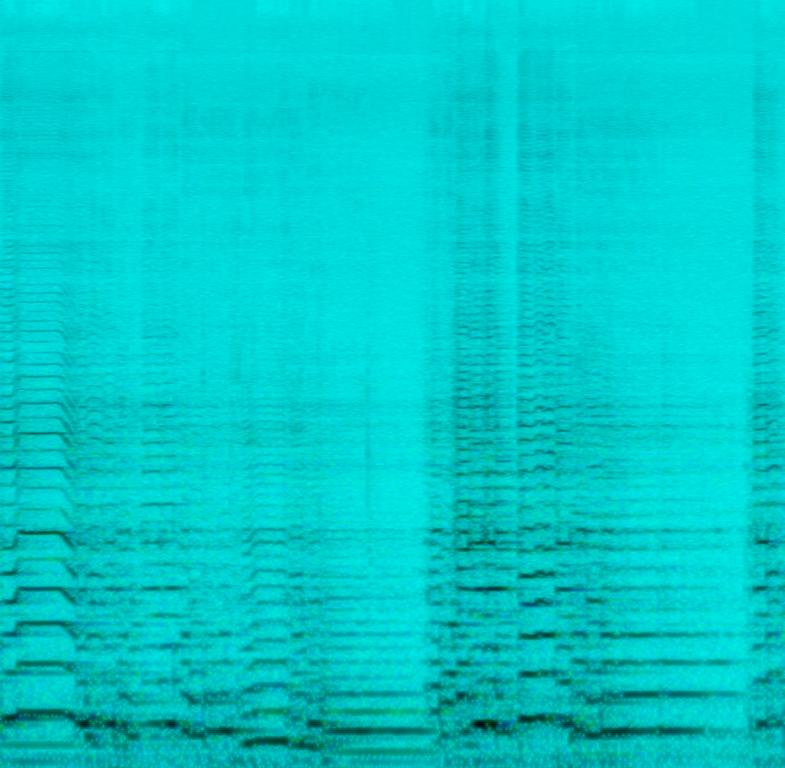
This clip features a cello playing the melody. The sound of this cello ranges from mid range to bass pitch. There are no other instruments. There are no voices in this clip. This is an instrumental song. This song can be played in a detective theme movie.